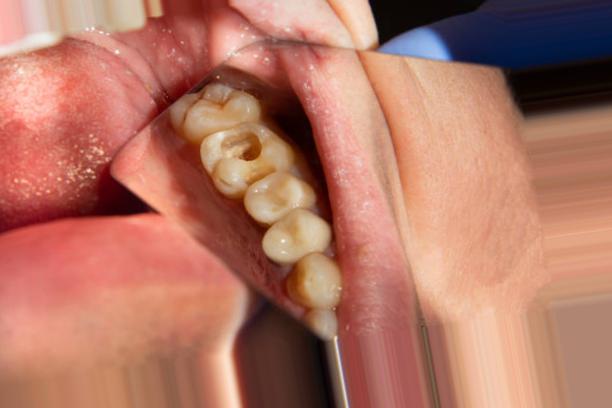
Condition: Caries